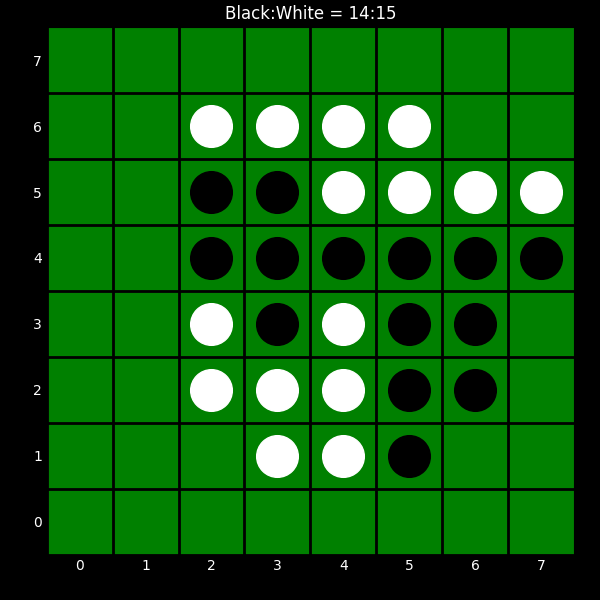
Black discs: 14
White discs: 15